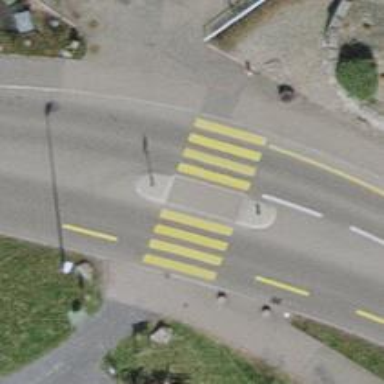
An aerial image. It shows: Kerb serving as barrier.